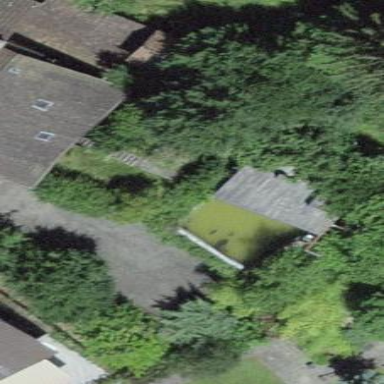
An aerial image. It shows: Garage building.